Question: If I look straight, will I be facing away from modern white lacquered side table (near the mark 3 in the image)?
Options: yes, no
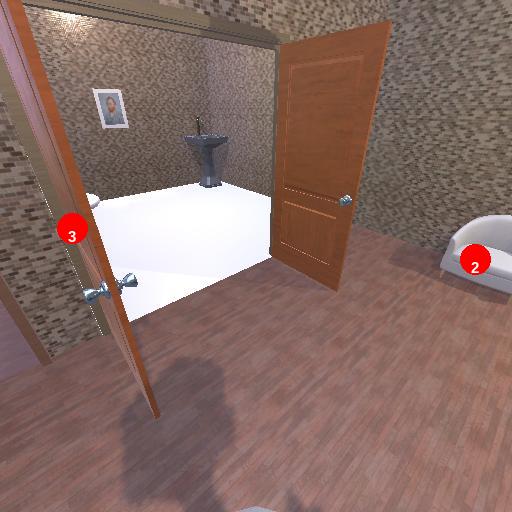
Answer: yes